Field crop: maize
Growth stage: 1
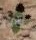
Species: chenopodium